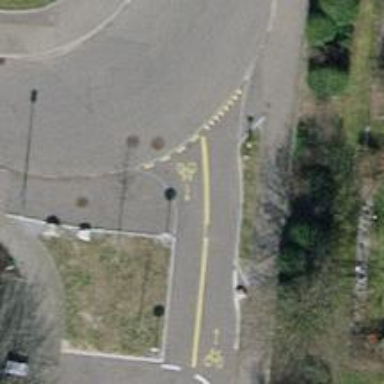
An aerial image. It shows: Asphalt cycle track.